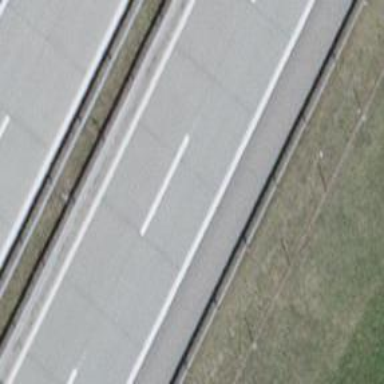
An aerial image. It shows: Asphalt motorway.